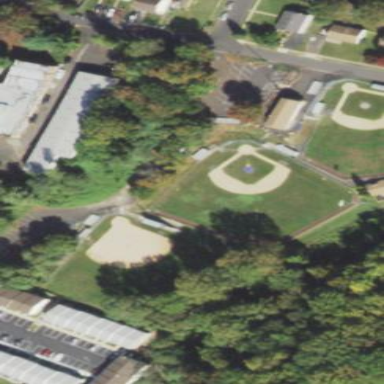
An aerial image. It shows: Baseball pitch for leisure and sports activities.